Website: ulta-beauty
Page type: customer-info-address
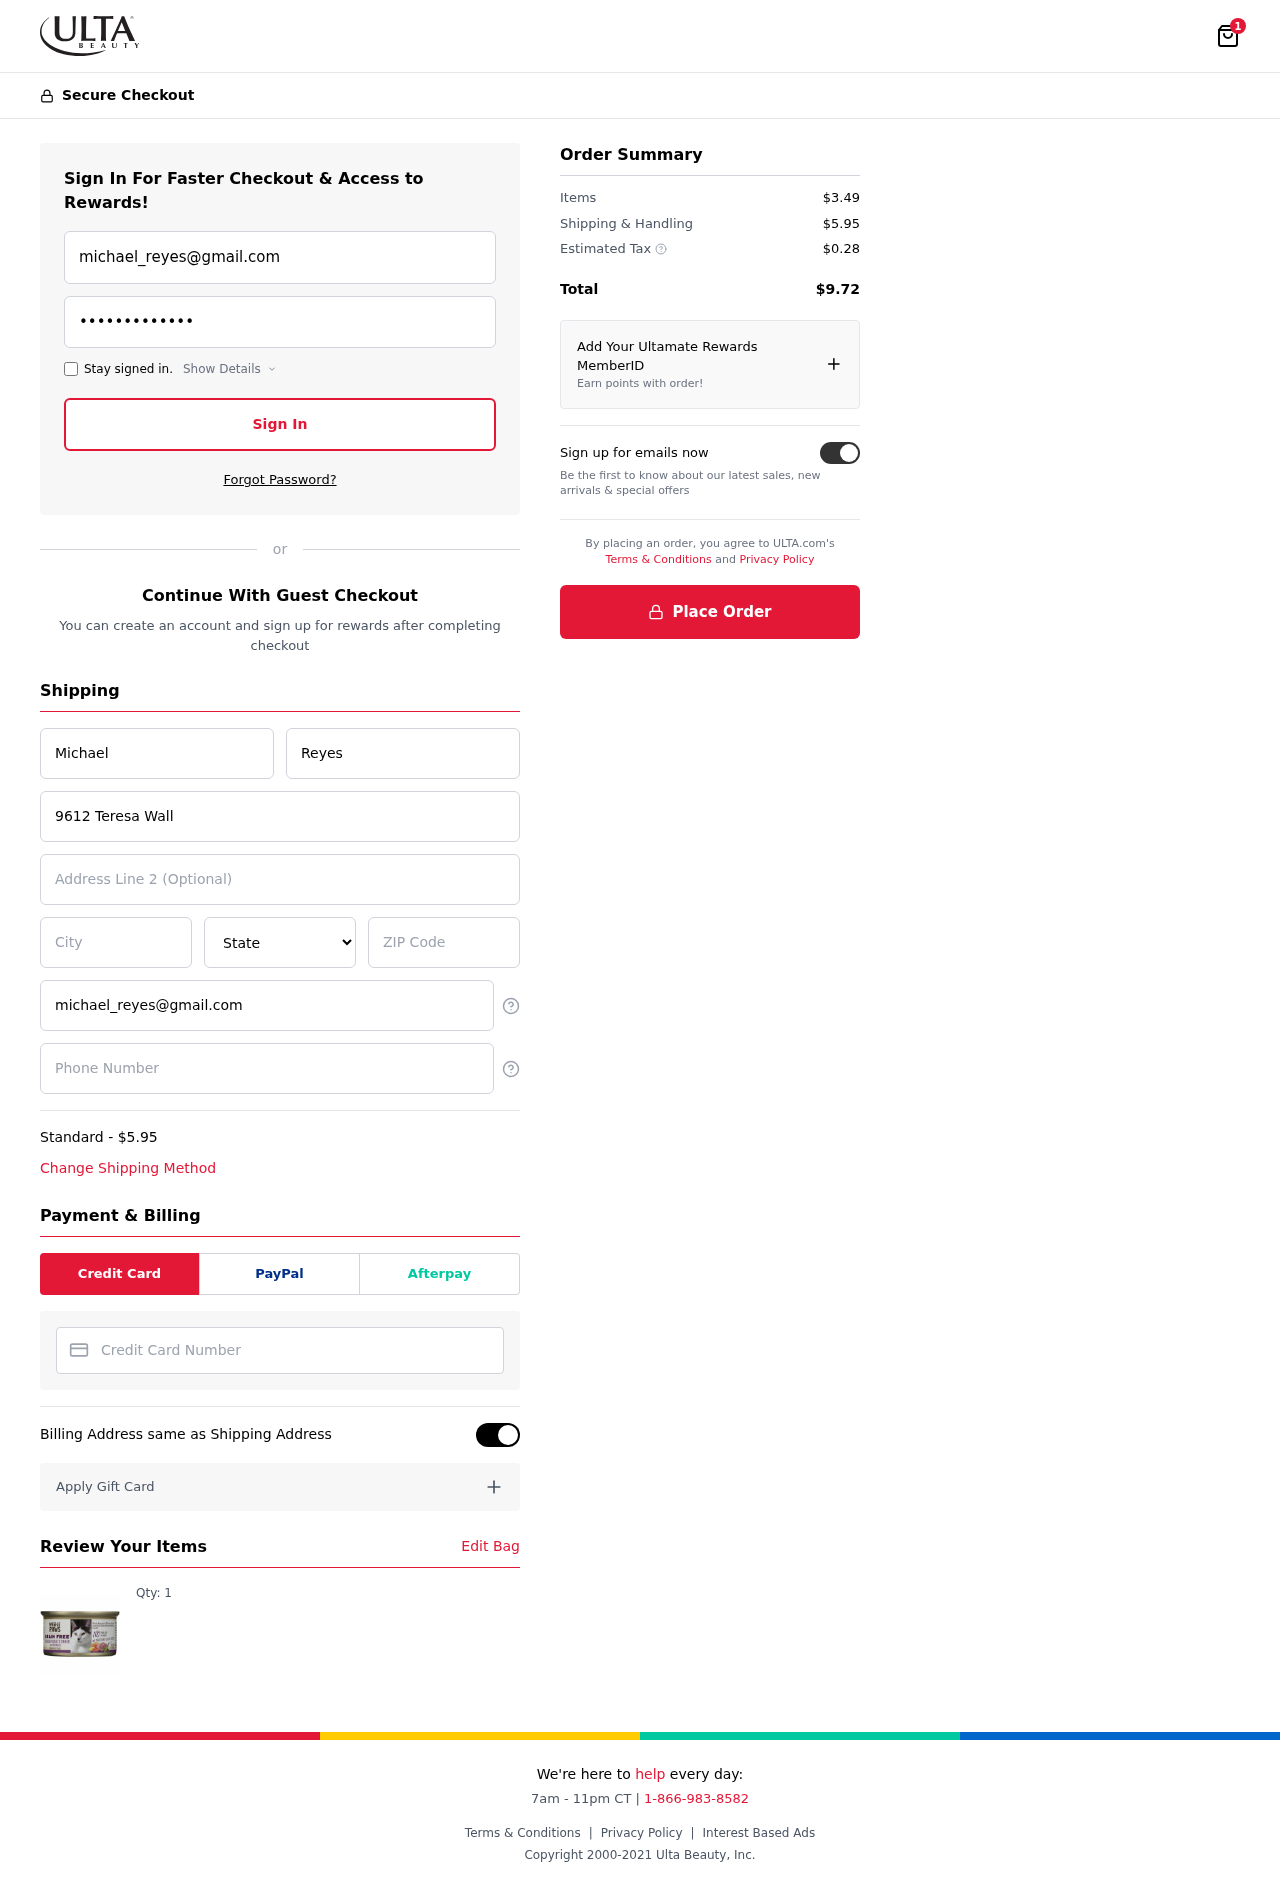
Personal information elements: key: PII_CARD_NUMBER
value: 3485 4114 5478 883
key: PII_CITY
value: Garyborough
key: PII_EMAIL
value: michael_reyes@gmail.com
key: PII_FIRSTNAME
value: Michael
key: PII_LASTNAME
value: Reyes
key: PII_PHONE
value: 4762024442
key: PII_POSTCODE
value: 72455
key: PII_STATE
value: Virginia
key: PII_STREET
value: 9612 Teresa Wall Apt. 620
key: PII_STREET2
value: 53534 Delacruz Avenue Apt. 127
Product elements: key: PRODUCT1_QUANTITY
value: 1
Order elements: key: ORDER_NUM_ITEMS
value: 1
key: ORDER_SHIPPING_COST
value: $5.95
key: ORDER_ITEMS_TOTAL
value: $3.49
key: ORDER_SHIPPING_COST2
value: $5.95
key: ORDER_TAX
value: $0.28
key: ORDER_TOTAL
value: $9.72